Field crop: maize
Growth stage: 1
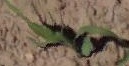
Species: maize